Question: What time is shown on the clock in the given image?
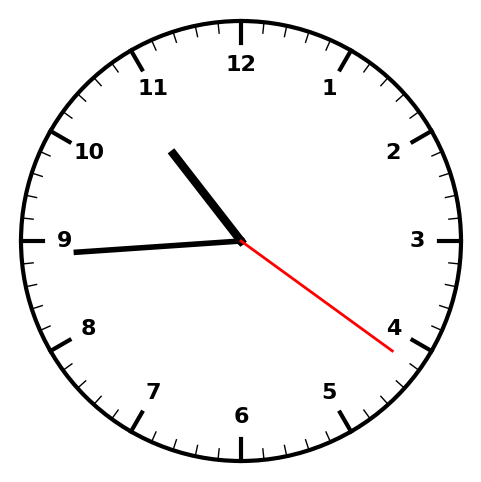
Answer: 10:44:21